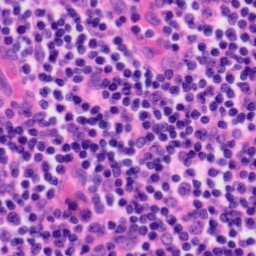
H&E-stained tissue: Tonsil